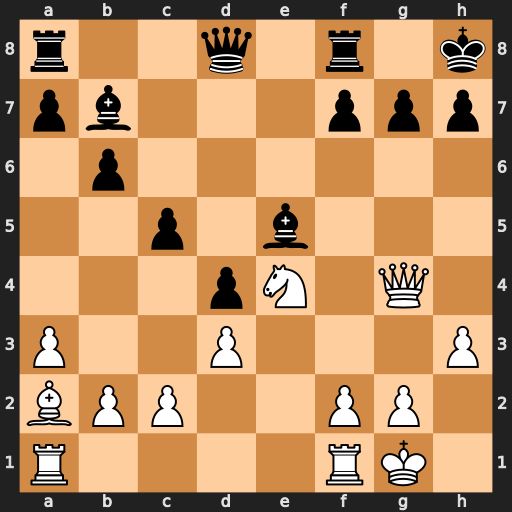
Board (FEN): r2q1r1k/pb3ppp/1p6/2p1b3/3pN1Q1/P2P3P/BPP2PP1/R4RK1
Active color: w
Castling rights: -
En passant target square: -
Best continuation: Ng5 Bf6 Nxf7+ Rxf7 Bxf7